Interaction volume radius: 10 \u00c5
Interaction volume height: 10 \u00c5
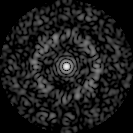
Disorder parameter: 0.8375